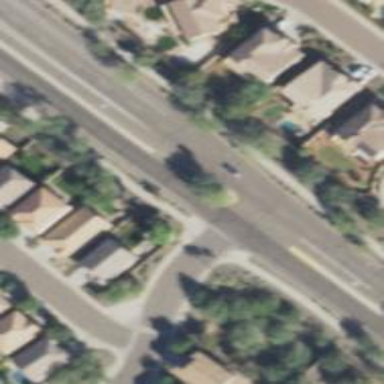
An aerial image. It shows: Road with stop sign.